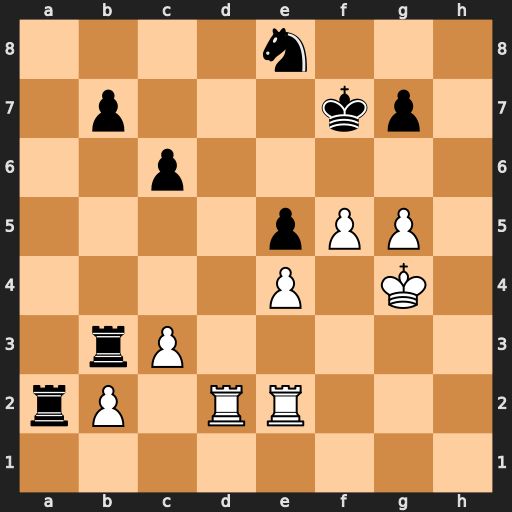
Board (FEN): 4n3/1p3kp1/2p5/4pPP1/4P1K1/1rP5/rP1RR3/8
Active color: w
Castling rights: -
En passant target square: -
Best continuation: Rd7+ Kg8 Rd8